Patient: sex M, age 46
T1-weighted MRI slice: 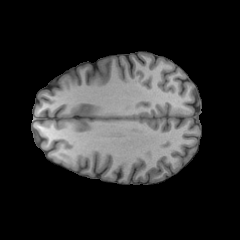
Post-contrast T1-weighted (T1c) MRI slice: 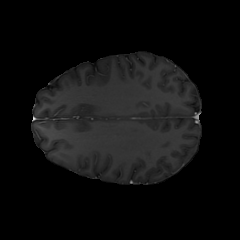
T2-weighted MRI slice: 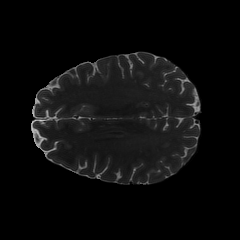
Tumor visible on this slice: no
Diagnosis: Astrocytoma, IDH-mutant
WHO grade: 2